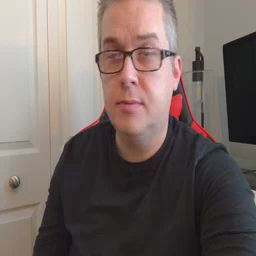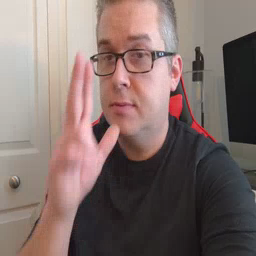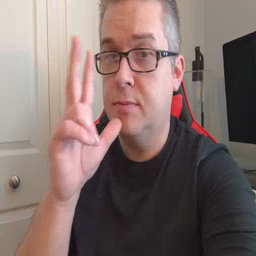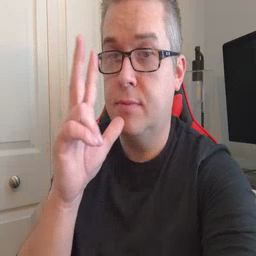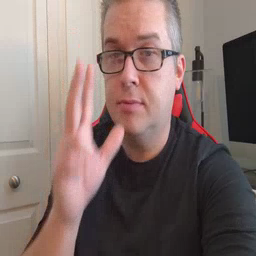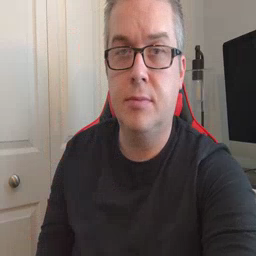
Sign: hen